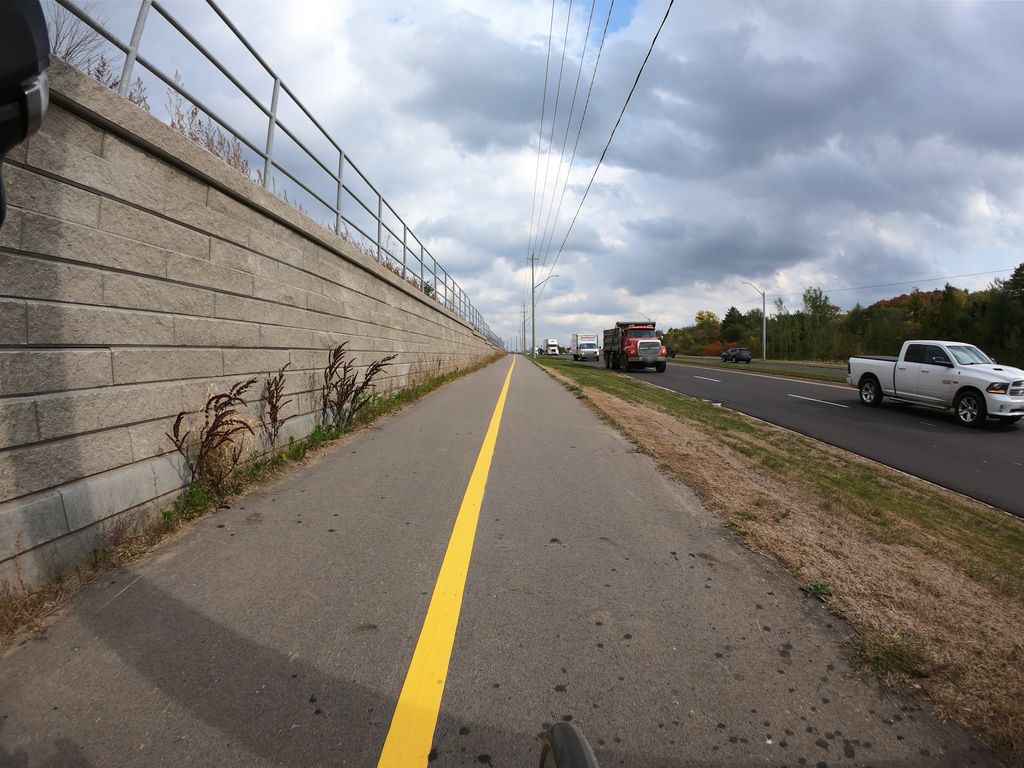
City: kitchener-waterloo